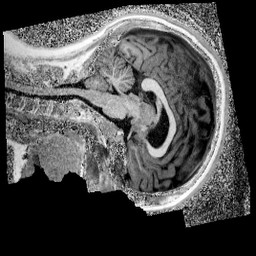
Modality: UNIT1_denoised
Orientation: sagittal
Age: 12
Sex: female
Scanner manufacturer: siemens
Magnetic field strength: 3 T
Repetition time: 4 s
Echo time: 0.00299 s